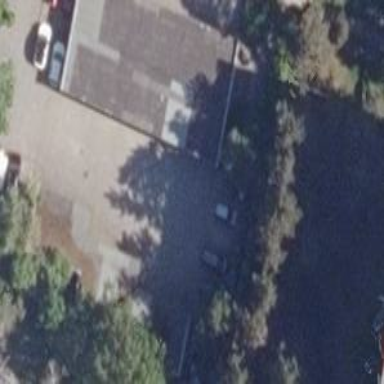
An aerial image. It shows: Group of garages.